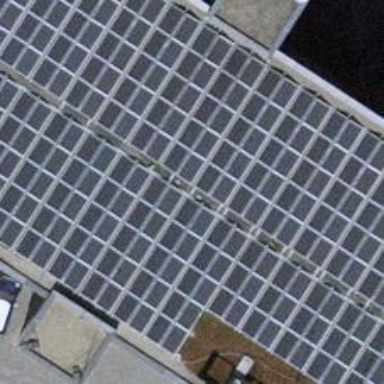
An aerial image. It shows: Solar power generator.